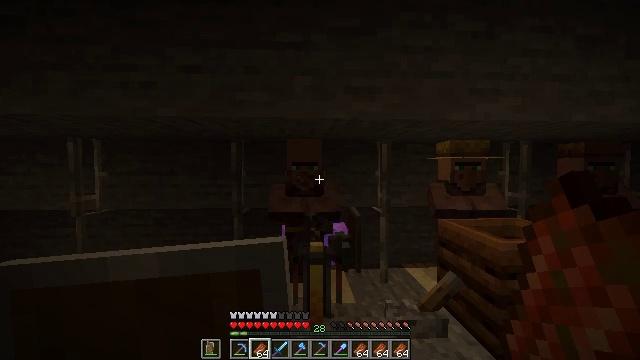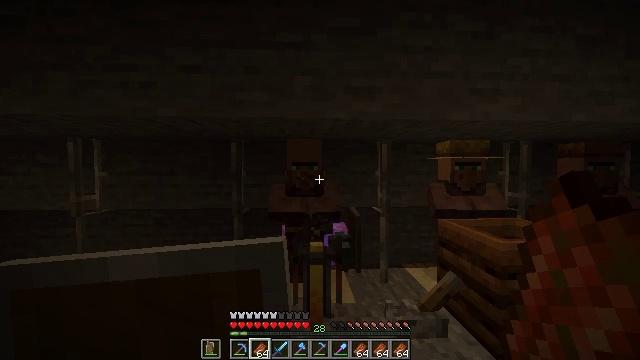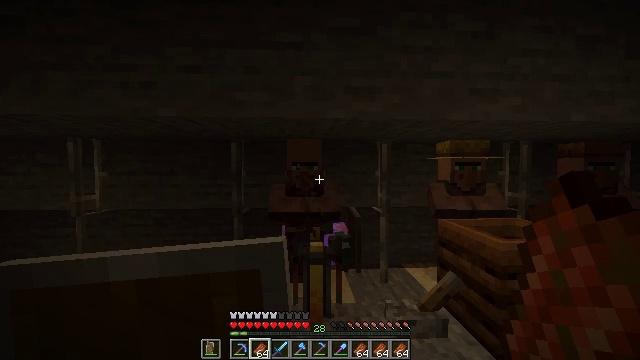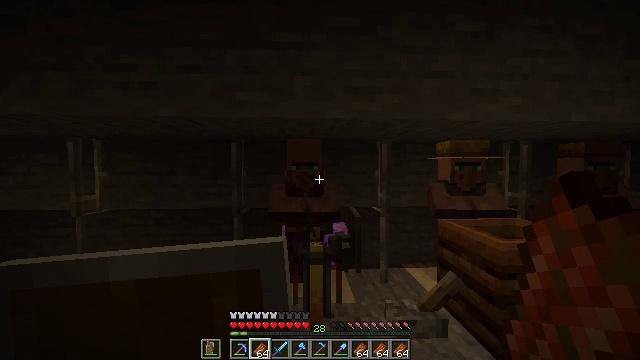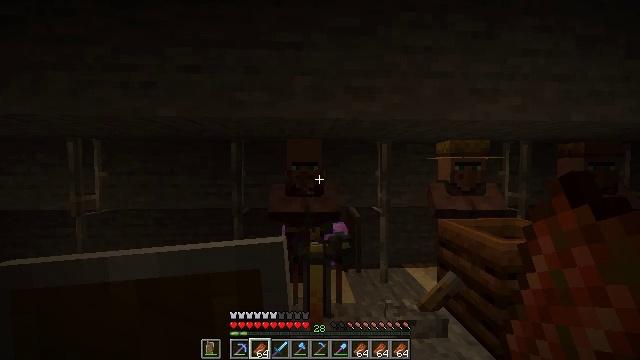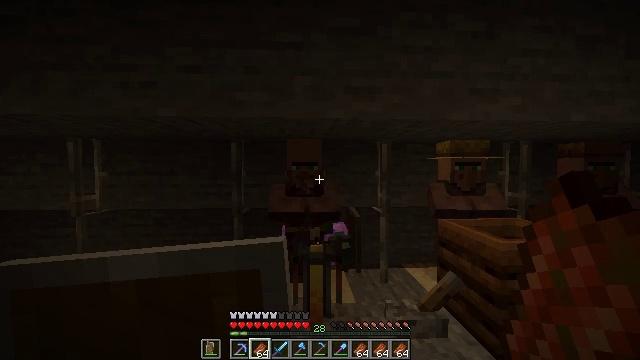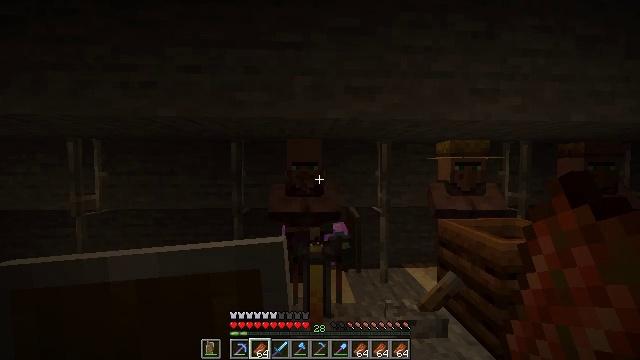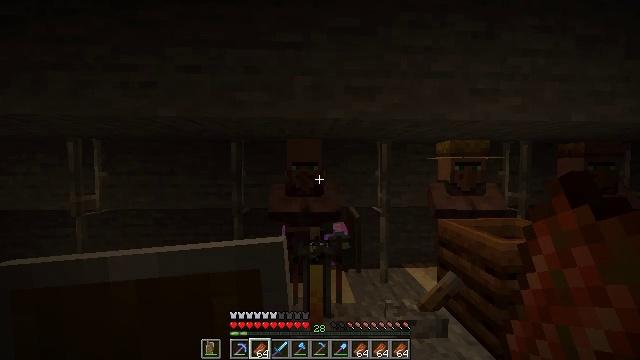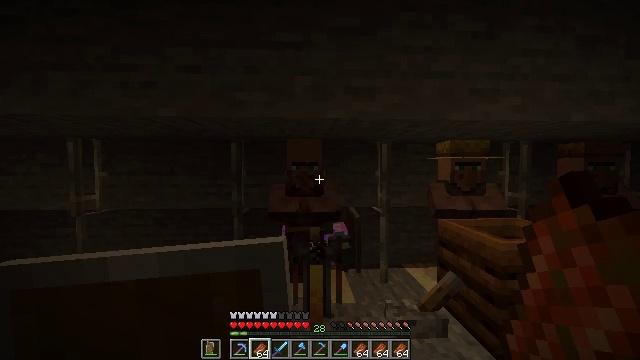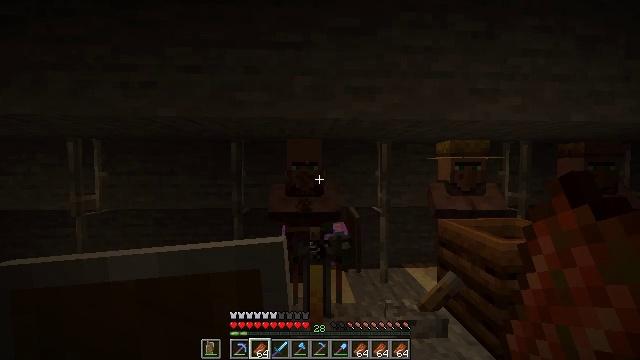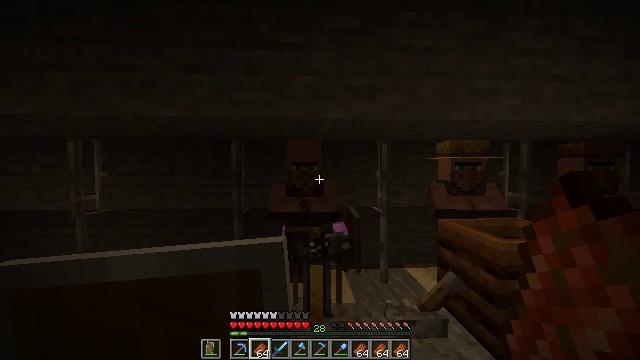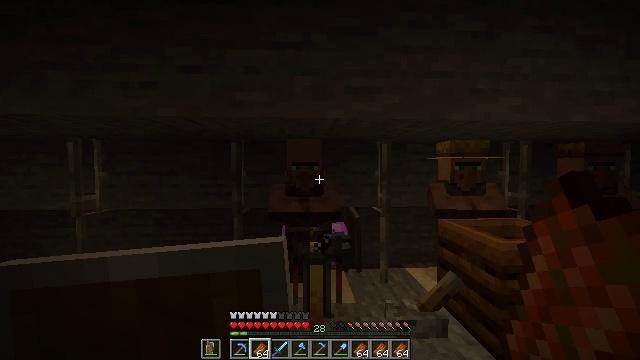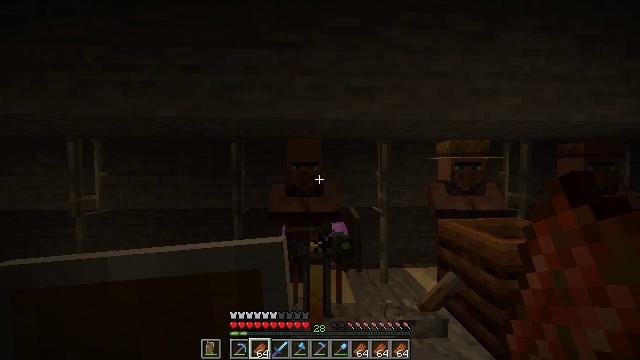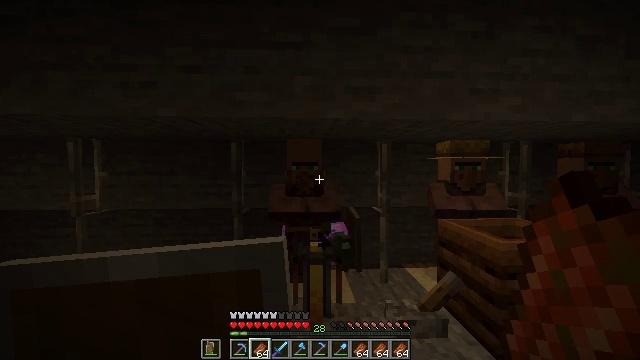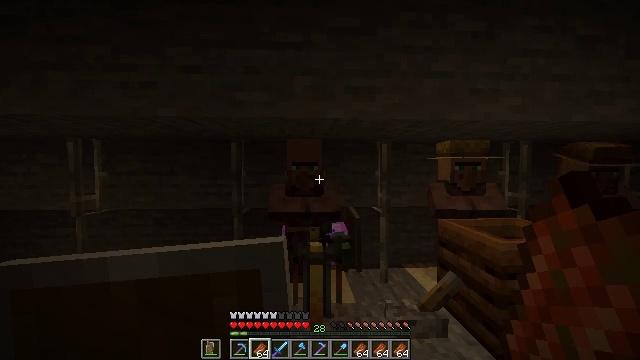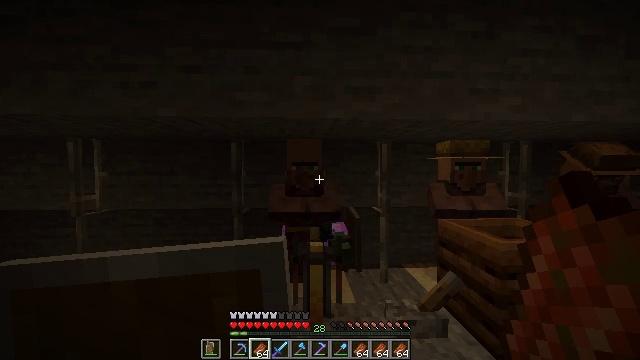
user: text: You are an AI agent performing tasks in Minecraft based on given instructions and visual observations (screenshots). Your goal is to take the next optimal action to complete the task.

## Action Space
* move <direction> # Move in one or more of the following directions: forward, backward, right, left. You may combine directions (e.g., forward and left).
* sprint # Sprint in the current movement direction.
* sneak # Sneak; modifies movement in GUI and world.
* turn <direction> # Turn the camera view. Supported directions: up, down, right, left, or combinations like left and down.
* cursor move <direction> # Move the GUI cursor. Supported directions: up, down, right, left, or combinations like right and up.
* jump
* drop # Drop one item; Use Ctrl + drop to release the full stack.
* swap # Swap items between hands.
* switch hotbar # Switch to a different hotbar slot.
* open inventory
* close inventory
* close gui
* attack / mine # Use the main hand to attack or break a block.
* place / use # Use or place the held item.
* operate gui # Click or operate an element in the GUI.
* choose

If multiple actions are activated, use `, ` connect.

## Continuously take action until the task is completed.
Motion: motion action
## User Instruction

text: Mine the blue shulker box.
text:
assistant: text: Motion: no_op
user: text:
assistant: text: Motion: no_op
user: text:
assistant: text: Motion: no_op
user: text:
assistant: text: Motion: no_op
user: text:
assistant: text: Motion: no_op
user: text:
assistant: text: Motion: no_op
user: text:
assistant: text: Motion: no_op
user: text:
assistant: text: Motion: no_op
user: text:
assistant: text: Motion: no_op
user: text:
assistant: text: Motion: no_op
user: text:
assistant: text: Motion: no_op
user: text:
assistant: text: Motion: no_op
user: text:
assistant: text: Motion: no_op
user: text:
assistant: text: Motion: no_op
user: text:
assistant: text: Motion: no_op
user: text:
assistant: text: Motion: no_op
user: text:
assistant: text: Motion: no_op
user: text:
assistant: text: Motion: no_op
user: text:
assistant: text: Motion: no_op
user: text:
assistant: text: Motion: no_op
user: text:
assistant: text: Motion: no_op
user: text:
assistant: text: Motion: no_op
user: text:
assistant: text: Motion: no_op
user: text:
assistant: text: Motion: no_op
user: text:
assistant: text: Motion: no_op
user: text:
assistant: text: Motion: no_op
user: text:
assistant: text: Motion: no_op
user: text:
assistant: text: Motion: no_op
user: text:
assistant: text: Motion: no_op
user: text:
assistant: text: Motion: no_op